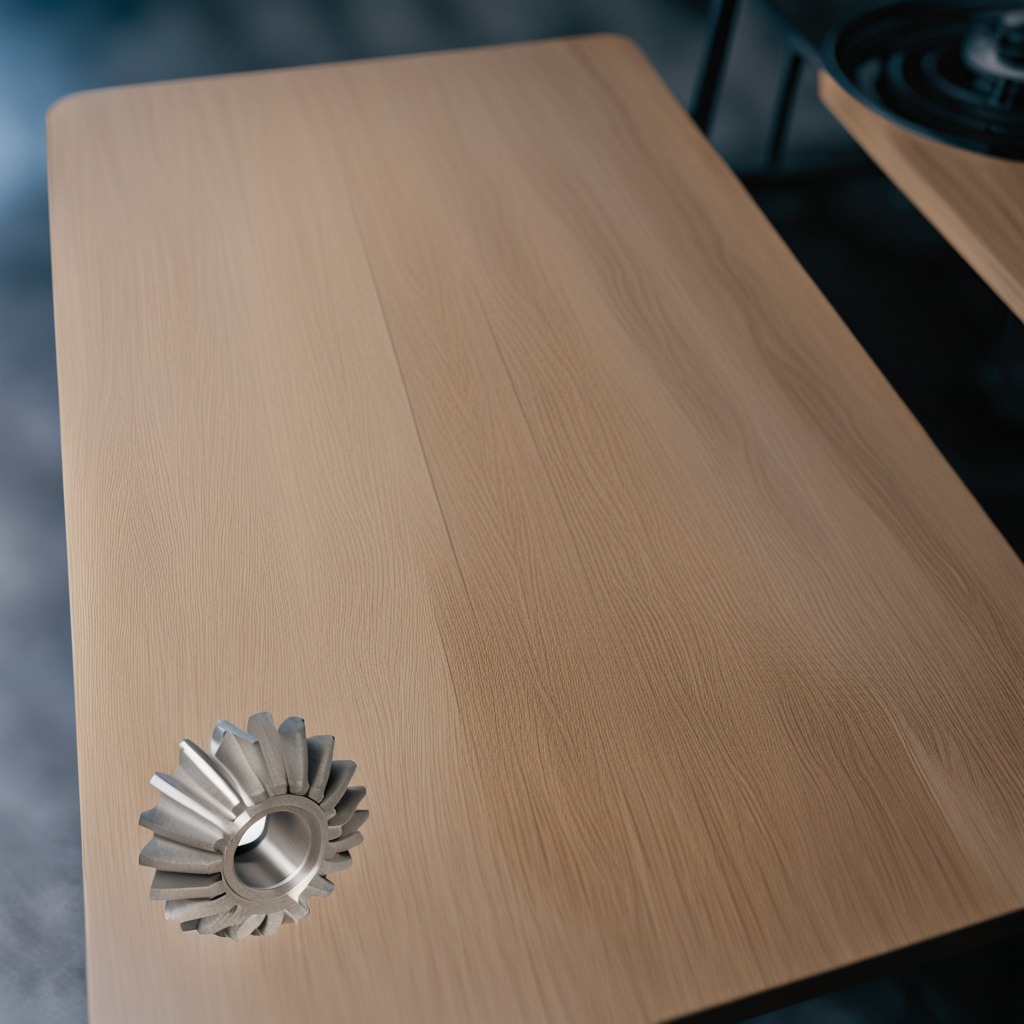
A steel gear with teeth is lying on a table in a small garage at twilight.